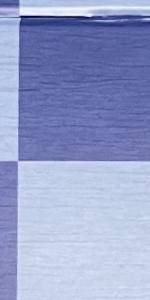
Label: Empty